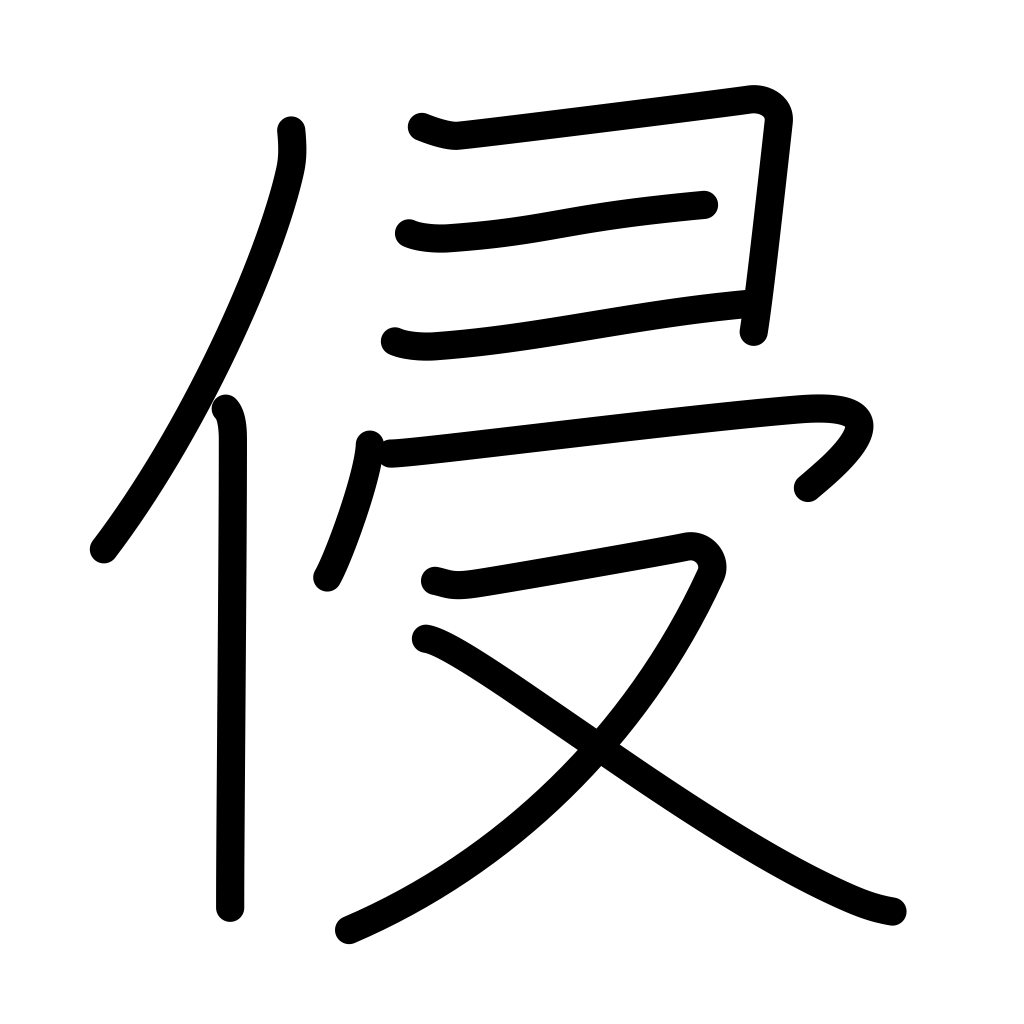
Meaning: encroach, invade, raid, trespass, violate